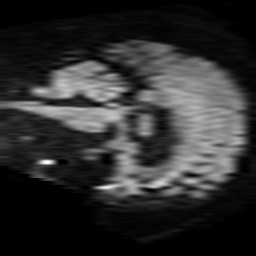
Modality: TRACE
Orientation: sagittal
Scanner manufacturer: philips
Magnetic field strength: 1.5 T
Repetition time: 3.405 s
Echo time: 0.09411 s